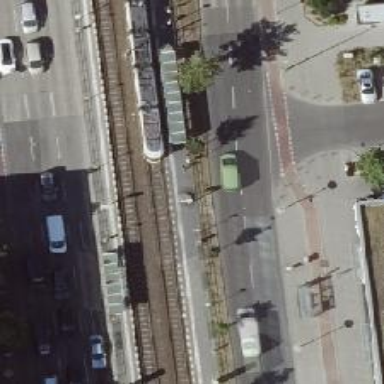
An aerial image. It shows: Tram station.